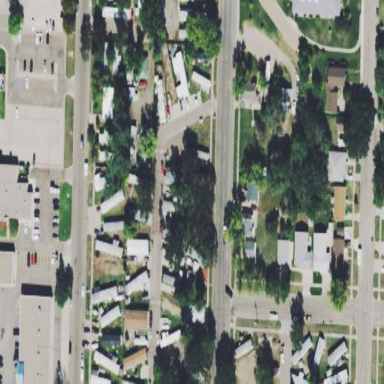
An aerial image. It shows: Residential area designated as trailer park.